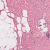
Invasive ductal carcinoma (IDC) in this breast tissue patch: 0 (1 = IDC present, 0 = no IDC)